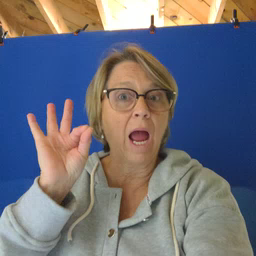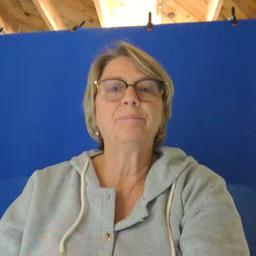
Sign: find